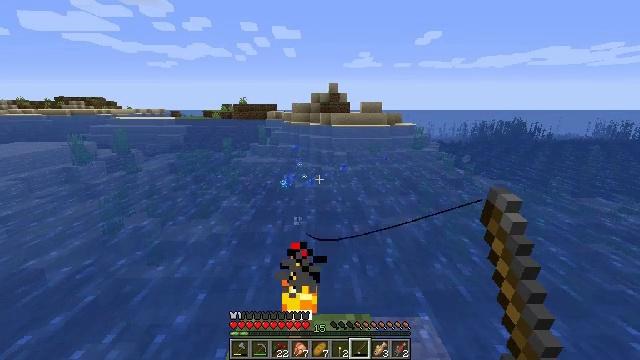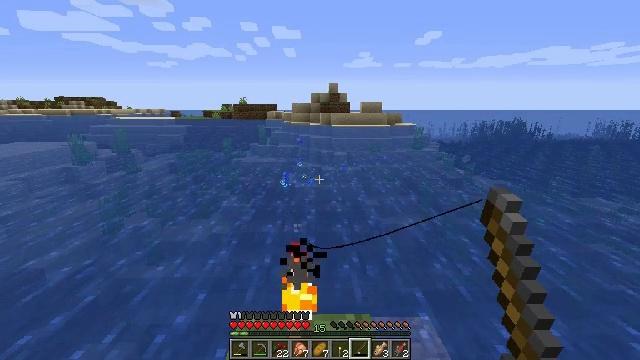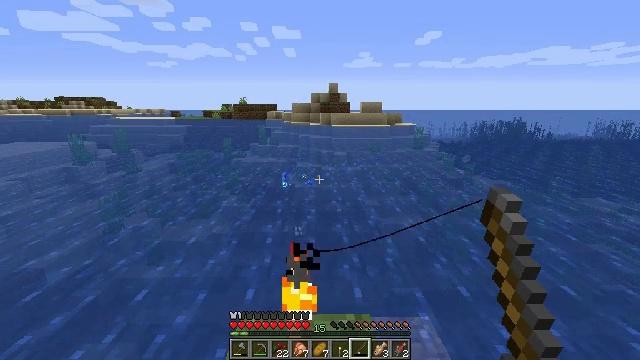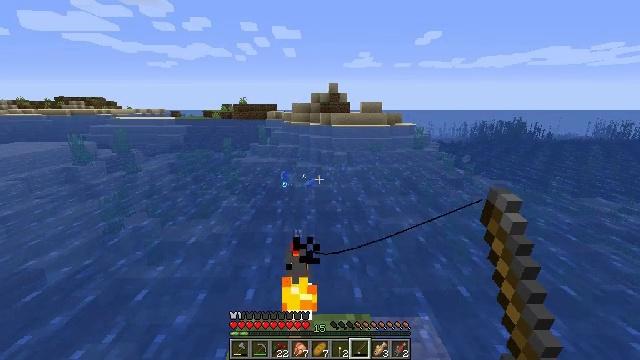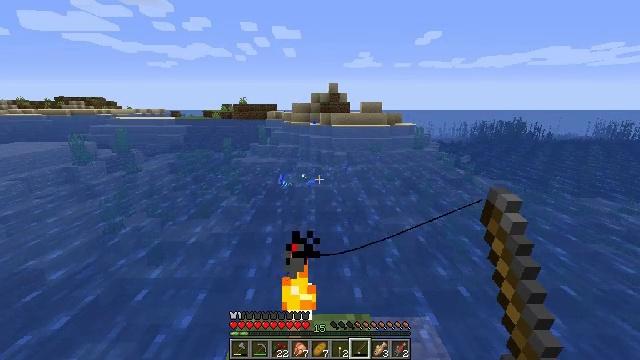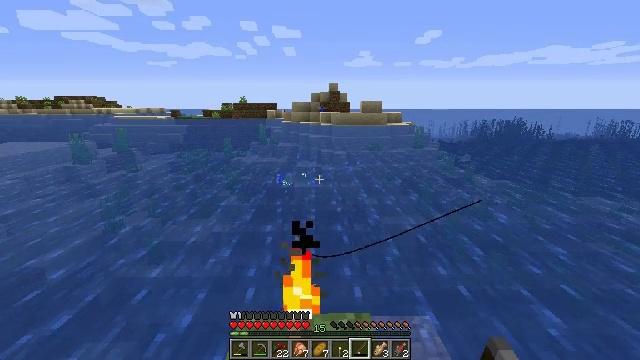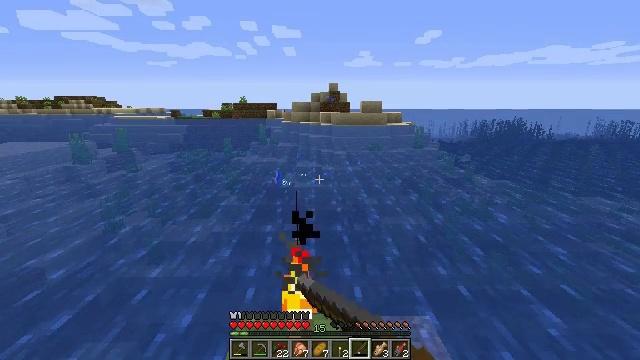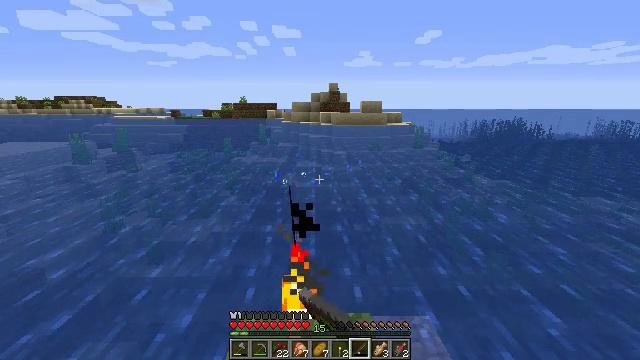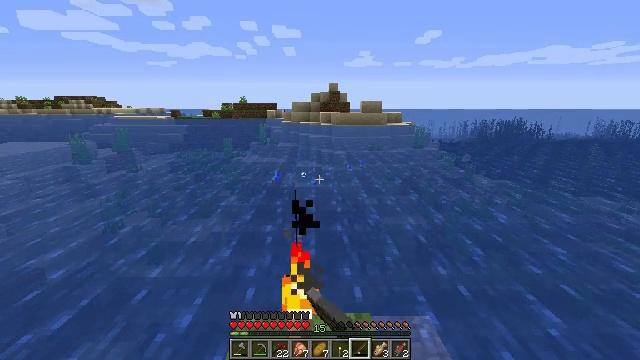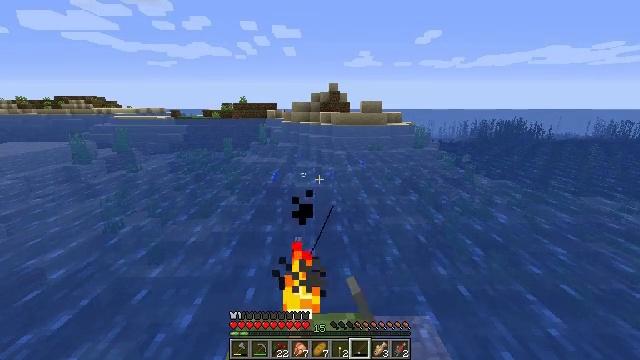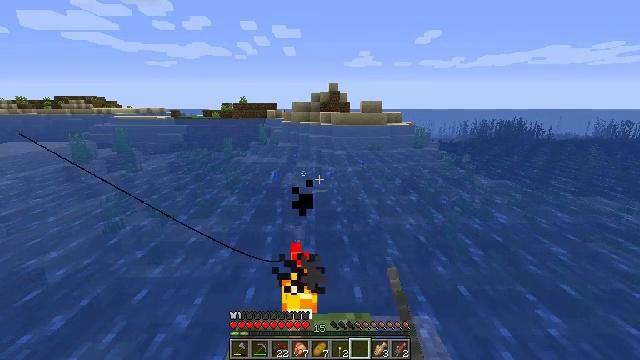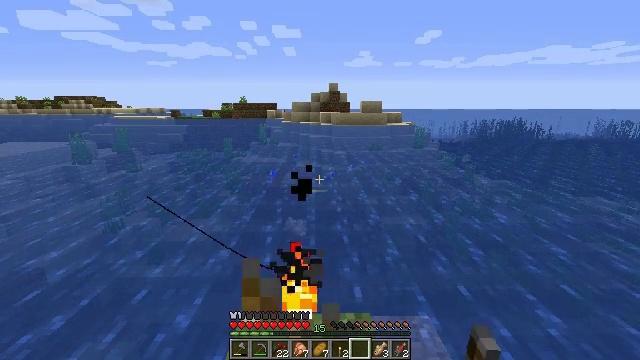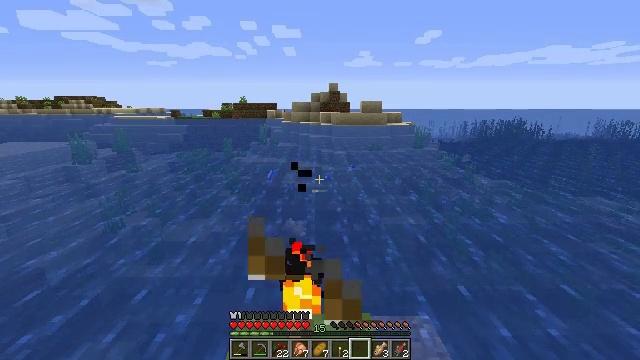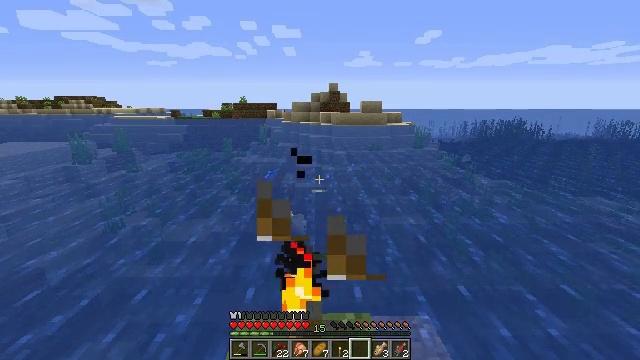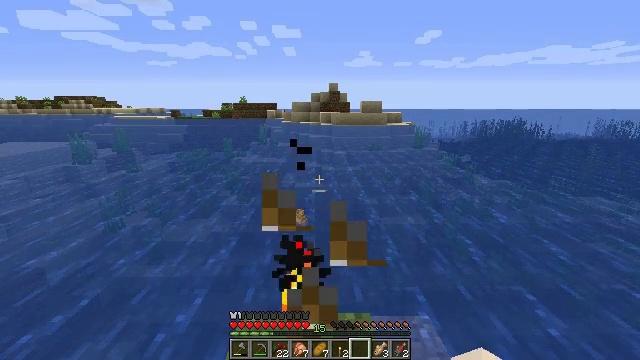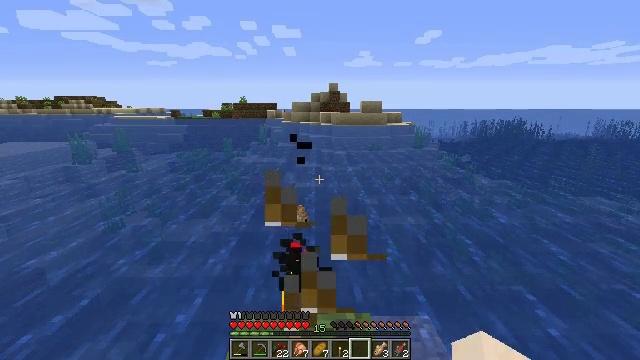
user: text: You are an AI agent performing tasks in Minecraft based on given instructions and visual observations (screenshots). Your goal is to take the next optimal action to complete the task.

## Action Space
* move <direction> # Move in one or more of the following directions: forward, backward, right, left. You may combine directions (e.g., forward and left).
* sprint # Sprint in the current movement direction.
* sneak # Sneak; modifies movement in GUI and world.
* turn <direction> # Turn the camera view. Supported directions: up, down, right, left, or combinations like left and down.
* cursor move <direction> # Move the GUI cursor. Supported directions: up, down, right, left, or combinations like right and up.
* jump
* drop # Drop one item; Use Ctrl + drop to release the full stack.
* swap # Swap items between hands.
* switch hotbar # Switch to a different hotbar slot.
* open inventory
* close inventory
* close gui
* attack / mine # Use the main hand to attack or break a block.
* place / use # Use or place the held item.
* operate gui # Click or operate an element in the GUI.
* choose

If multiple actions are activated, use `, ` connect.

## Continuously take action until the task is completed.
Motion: motion action
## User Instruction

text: Catch and defeat a cod.
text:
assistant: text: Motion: no_op
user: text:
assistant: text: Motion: no_op
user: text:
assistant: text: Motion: no_op
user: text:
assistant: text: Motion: no_op
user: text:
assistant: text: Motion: use / place
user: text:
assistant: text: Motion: use / place
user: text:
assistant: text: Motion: use / place
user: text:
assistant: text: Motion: no_op
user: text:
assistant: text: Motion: no_op
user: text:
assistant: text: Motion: no_op
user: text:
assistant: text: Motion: no_op
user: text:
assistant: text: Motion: no_op
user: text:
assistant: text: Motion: no_op
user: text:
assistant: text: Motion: no_op
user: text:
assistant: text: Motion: no_op
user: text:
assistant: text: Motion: no_op
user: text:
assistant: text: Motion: no_op
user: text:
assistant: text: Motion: no_op
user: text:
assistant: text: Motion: no_op
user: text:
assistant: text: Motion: no_op
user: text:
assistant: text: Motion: no_op
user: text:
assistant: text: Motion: no_op
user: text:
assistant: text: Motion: no_op
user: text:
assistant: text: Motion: no_op
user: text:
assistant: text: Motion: turn left and down
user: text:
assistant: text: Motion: turn down
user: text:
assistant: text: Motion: turn right and down
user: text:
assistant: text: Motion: turn down
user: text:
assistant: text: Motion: no_op
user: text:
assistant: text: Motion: turn up